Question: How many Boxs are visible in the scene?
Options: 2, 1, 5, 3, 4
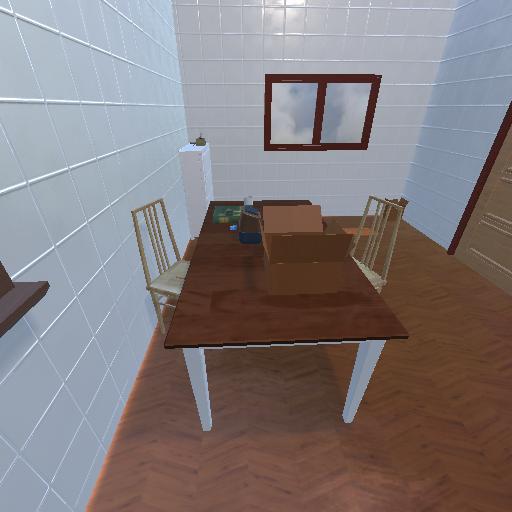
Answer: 2